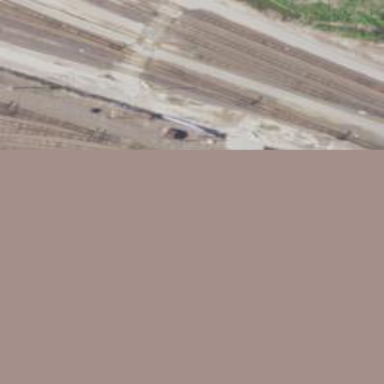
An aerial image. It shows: Railway yard.